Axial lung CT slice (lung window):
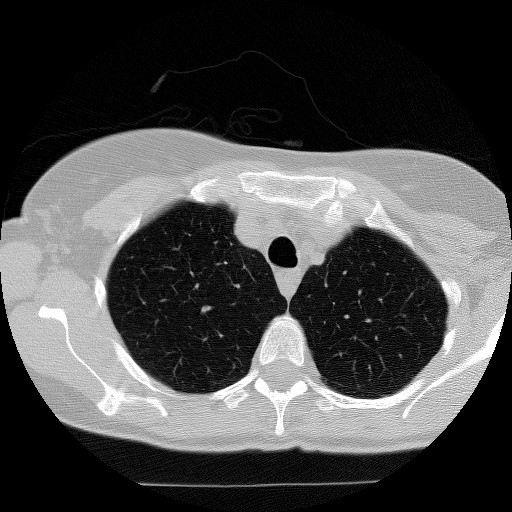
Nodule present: no